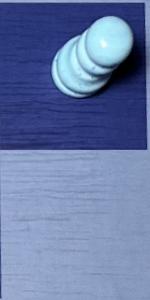
Label: Empty